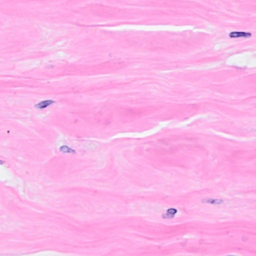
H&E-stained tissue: Breast